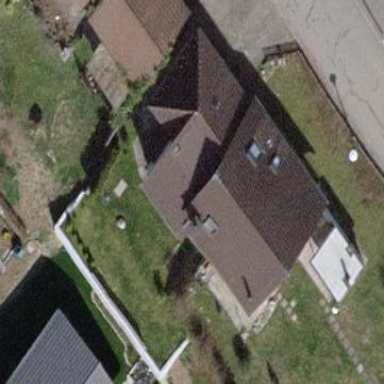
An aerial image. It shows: Building with tiled roof.